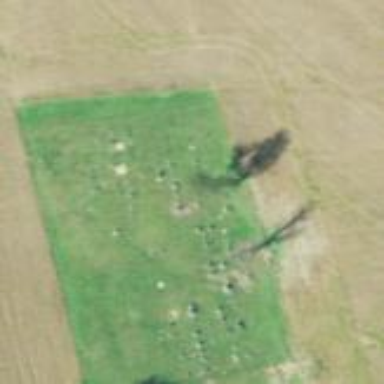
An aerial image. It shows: Grave yard.